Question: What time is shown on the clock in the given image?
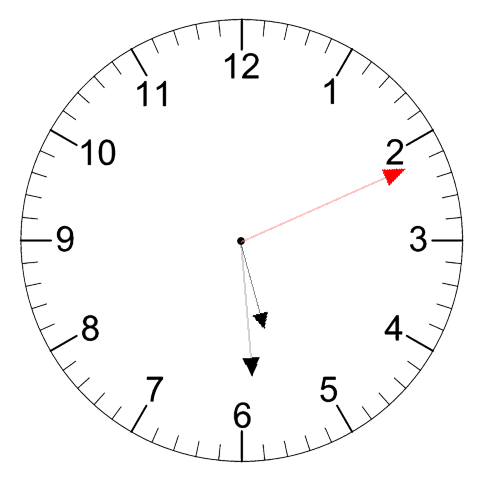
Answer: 05:29:11